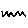
Label: zigzag